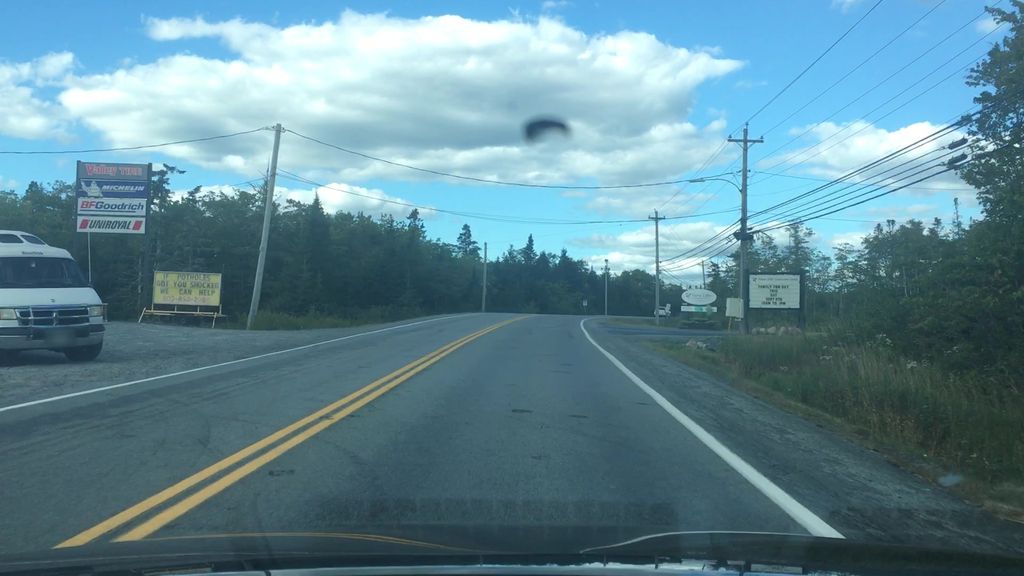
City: halifax